Question: I recently installed "<URL>. Everything seems fine and I can develop and run my application in Visual Studio 2010 and IIS 7.
Now, when I deploy my application to the Server, it raises error:
> Exception: System.TypeInitializationException: The type initializer for 'Oracle.DataAccess.Client.OracleCommand' threw an exception.
---> Oracle.DataAccess.Client.OracleException: The provider is not compatible with the version of Oracle client
Obviously I need to install ODAC on the server, too. My server is:
- -
So. I downloaded the same installation from Oracle website (ODAC 11.2 Release 5 and Oracle Developer Tools for Visual Studio [11.2.0.3.20]) and installed it on the server. But still getting the same error.
PS: When I was installing, I chose in Oracle Universal Installer. hmmmm. Should I choose "Oracle Server" instead?

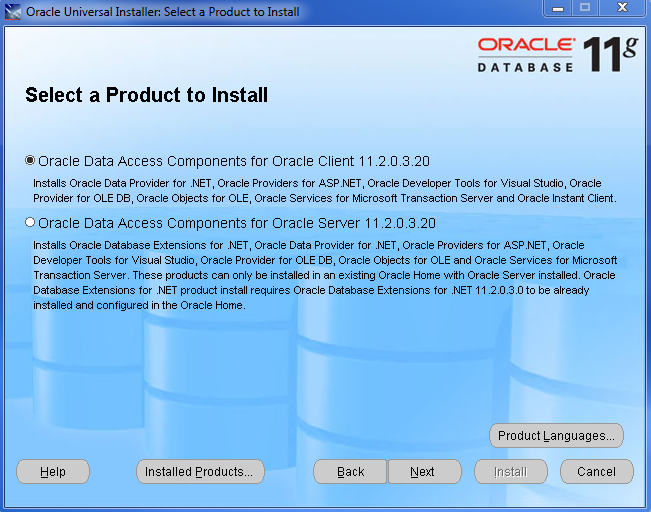
Answer: The first option (Oracle Data Access Component for Oracle Client 11.2.0.3.20) worked for me.